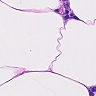
Metastatic tissue present: no